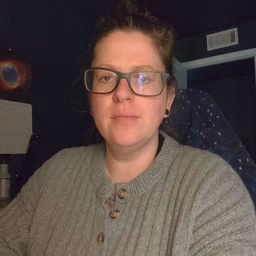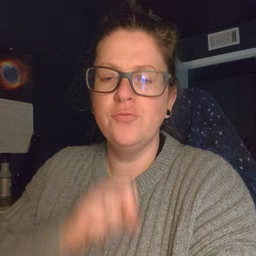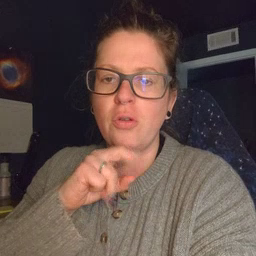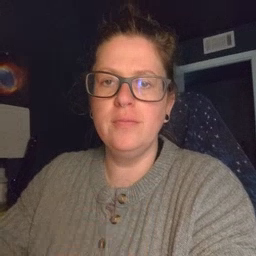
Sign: frog